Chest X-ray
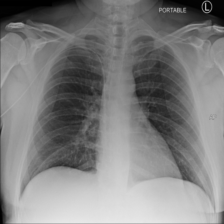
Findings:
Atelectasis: negative
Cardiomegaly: negative
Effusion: negative
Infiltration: negative
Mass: negative
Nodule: negative
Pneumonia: negative
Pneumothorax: negative
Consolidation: negative
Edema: negative
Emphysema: negative
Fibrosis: negative
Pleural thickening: negative
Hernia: negative